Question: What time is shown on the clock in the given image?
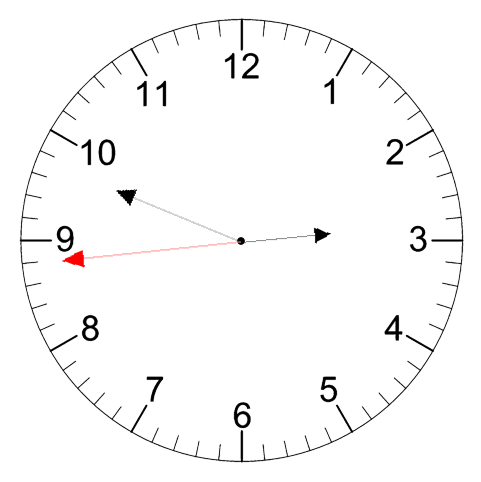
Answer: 02:48:44